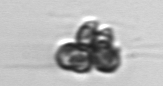
Label: Corymbellus